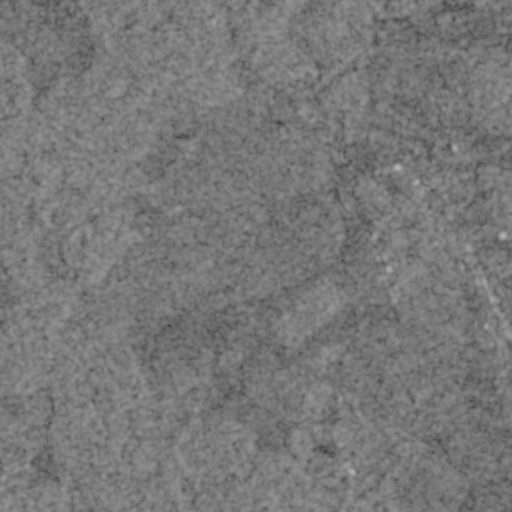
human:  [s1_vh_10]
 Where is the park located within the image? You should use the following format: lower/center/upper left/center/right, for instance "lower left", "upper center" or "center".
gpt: The park is located in the center right of the image.
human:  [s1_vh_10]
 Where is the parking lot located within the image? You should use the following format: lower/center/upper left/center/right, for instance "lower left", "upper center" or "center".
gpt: The parking lot is located in the center right of the image.
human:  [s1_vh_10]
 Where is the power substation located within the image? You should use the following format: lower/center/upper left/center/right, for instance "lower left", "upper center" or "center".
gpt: The power substation is located in the upper right of the image.
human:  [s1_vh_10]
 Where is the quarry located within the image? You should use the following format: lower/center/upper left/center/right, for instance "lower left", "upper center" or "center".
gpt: The quarry is located in the lower right of the image.
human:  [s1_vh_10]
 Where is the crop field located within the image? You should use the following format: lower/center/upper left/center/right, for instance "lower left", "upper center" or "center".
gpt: There is no crop field in the image.

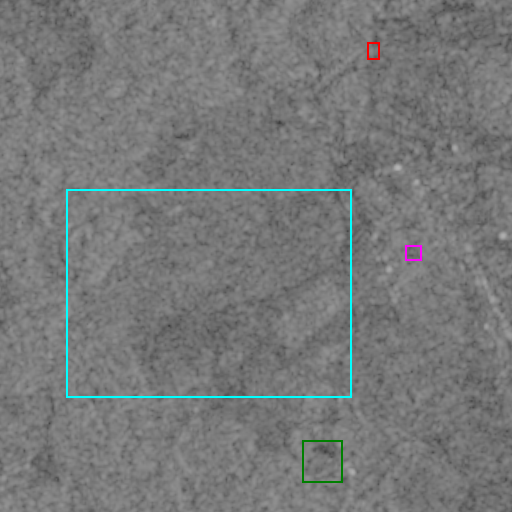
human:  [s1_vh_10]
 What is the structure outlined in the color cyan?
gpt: The structure outlined in cyan is a crop field.
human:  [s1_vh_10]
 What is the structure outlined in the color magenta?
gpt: The structure outlined in magenta is a park.
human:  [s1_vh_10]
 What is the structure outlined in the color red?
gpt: The structure outlined in red is a power substation.
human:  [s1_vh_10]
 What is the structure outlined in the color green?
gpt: The structure outlined in green is a quarry.
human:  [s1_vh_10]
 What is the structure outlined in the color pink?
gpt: There is no pink outline.